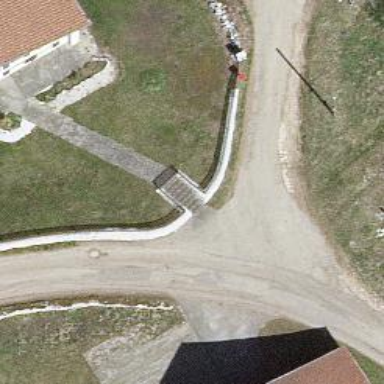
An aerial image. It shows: Gate.